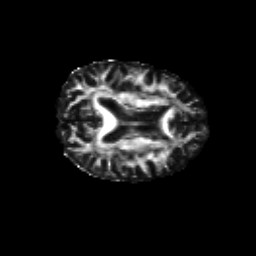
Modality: FA
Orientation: axial
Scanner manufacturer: siemens
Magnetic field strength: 3 T
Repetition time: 6.8 s
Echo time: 0.093 s